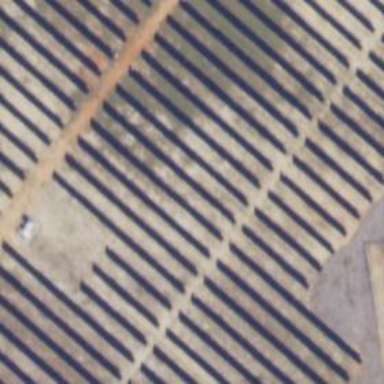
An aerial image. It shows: Solar power generator with photovoltaic panels.